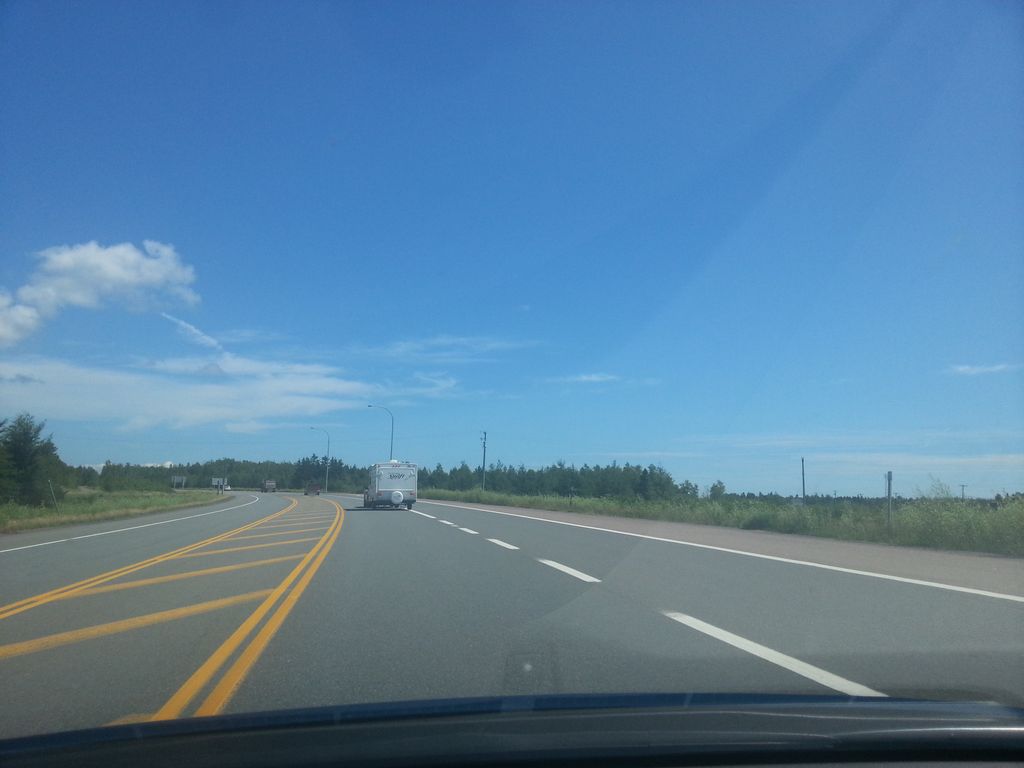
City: charlottetown